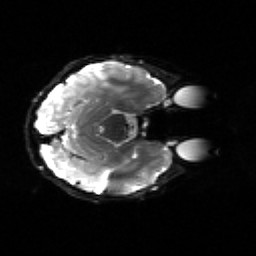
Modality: sbref
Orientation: axial
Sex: male
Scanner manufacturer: siemens
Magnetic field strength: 3 T
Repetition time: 5 s
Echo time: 0.071 s